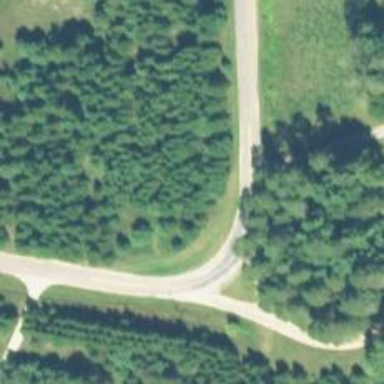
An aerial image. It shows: Unclassified road.